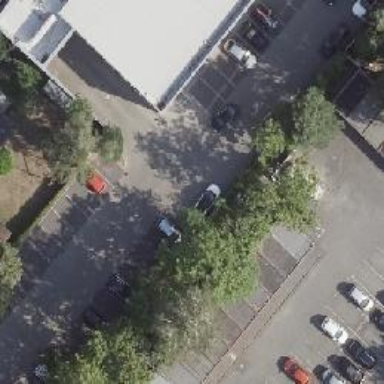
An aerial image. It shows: Road serving as parking aisle.